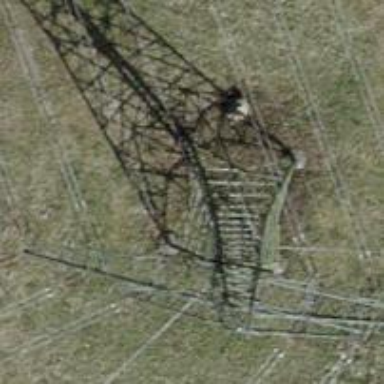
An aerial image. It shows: Three power lines with cables.